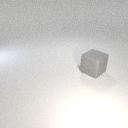
large gray rubber cube